Question: '''
<?php
session_start();
$host = "localhost";
$user = "root";
$password = "";
$database = "tuition";
$conn = mysqli_connect($host, $user, $password, $database);
?>
<div role="tabpanel" class="tab-pane fade in" id="sign_up">
<form action="" method="post">
<input type="text" class="form-control" name="register_name" placeholder="Name" required />
<input type="text" class="form-control" name="register_ic" placeholder="IC" required />
<input type="telephone" class="form-control" name="register_phone" placeholder="Telephone" required />
<input type="email" class="form-control" name="register_email" placeholder="Email" required />
<input type="password" class="form-control" name="register_password" placeholder="Password" required />
<input type="submit" class="form-control" name="register_btn" value="Sign up" />
</form>
</div>
<?php
if(isset($_POST['register_btn'])){
$name = $_POST['register_name'];
$ic = $_POST['register_ic'];
$phone = $_POST['register_phone'];
$email = $_POST['register_email'];
$password = md5($_POST['register_password']);
$result = mysqli_query($conn,"select parent.parent_ic from parent where parent_ic ='$ic'");
if(mysqli_num_rows($result)!=1){
mysqli_query($conn,"insert into parent(parent_name,parent_ic,parent_email,parent_contact_num,parent_password) values ('$name','$ic','$email','$phone','$password')");
?>
<script type="text/javascript">
alert("success");
</script>
<?php
}
else{
?>
<script type="text/javascript">
alert("fail");
</script>
<?php
}
}
?>
'''
It coming out with alert success, but it do not insert the data into the database.But when I hard code insert the data into the database it work! Why?
Here is the result after I click submit button:

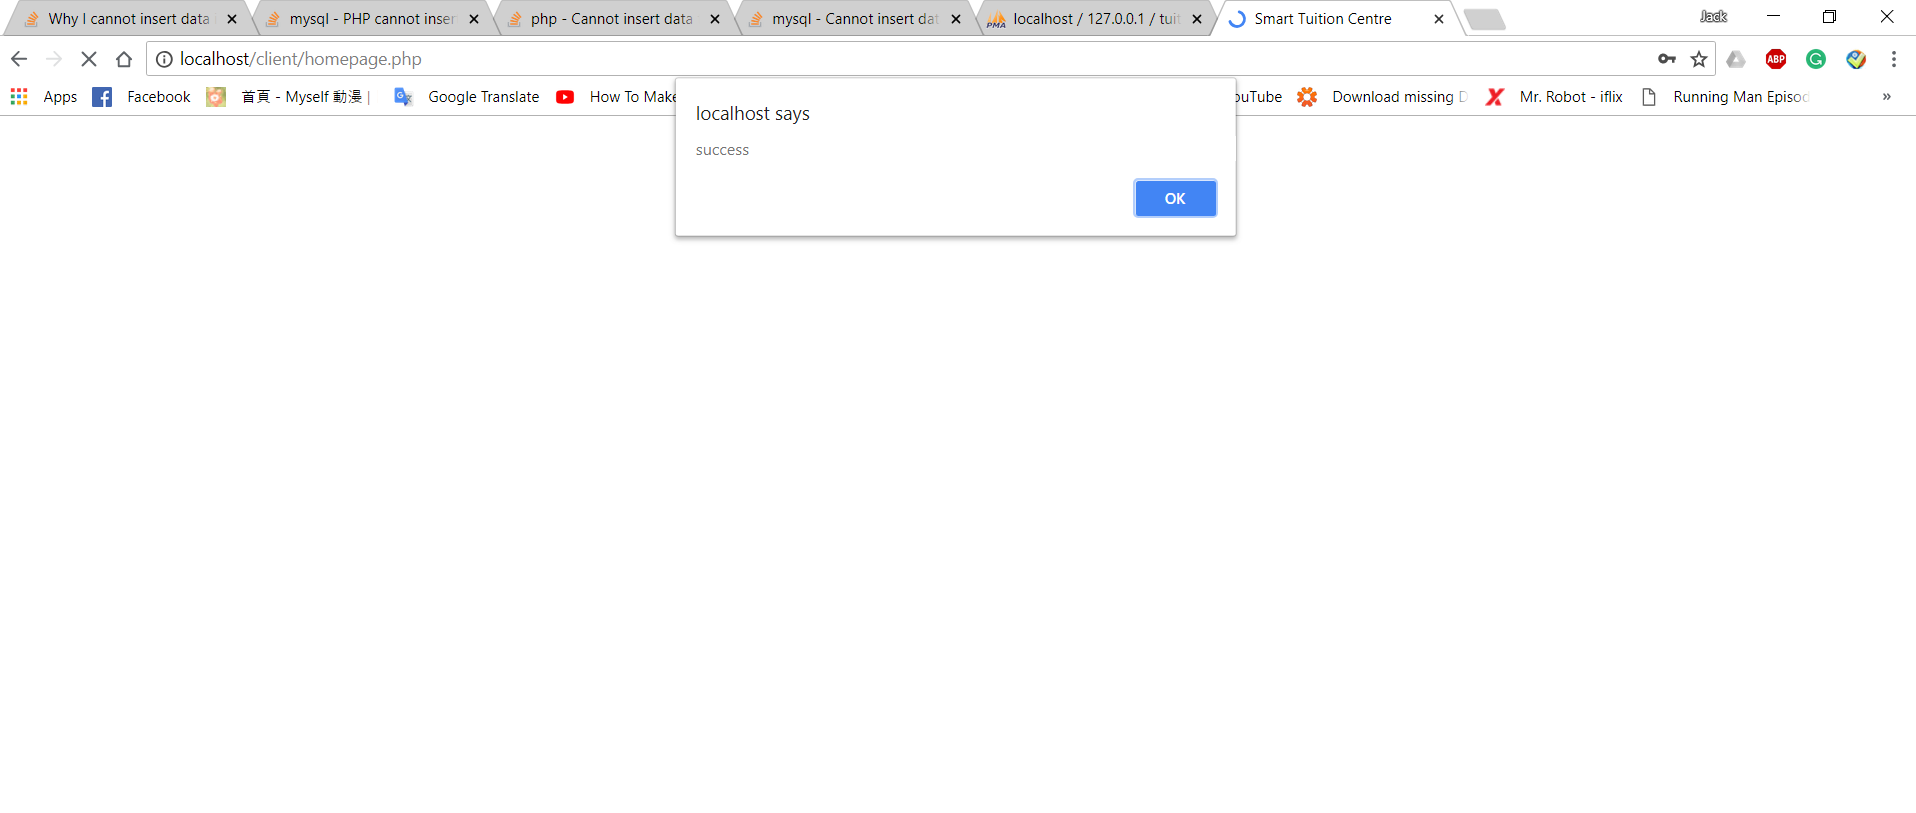
Answer: You should see by printing error after insert data query
echo("Error description: " . mysqli_error($conn));
I think your MySQL error will be there.